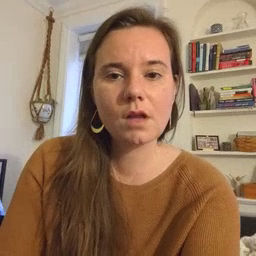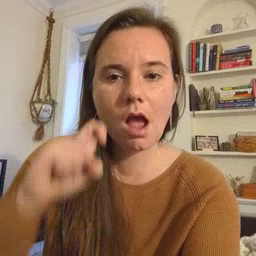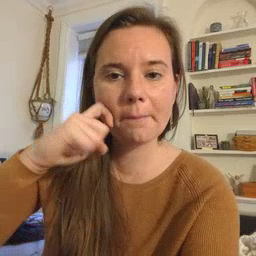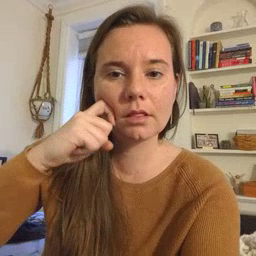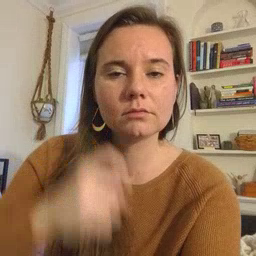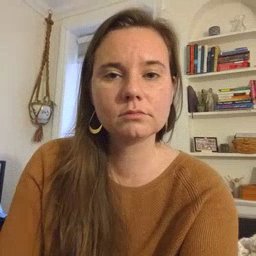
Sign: apple